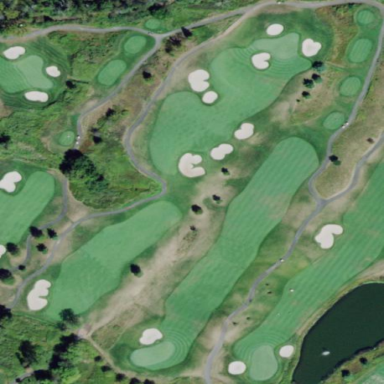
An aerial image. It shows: Area of rough grass used for golf.